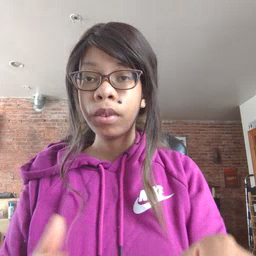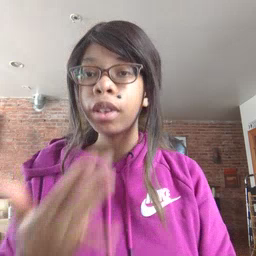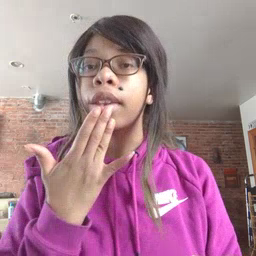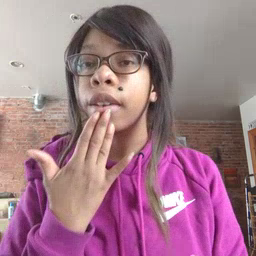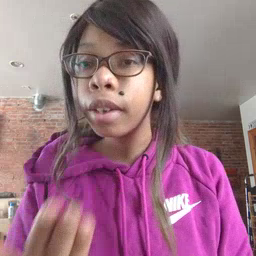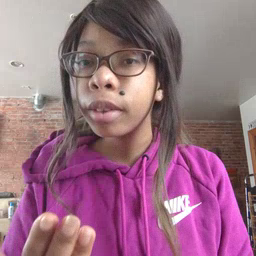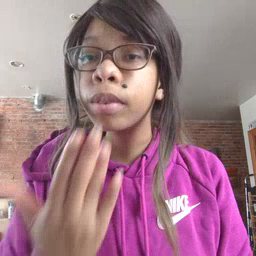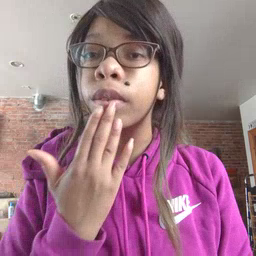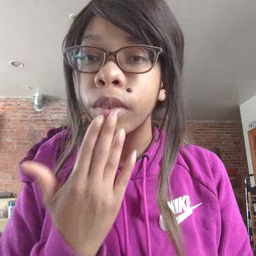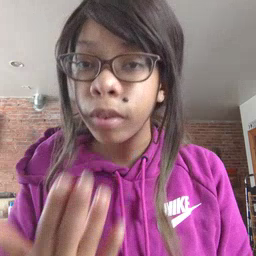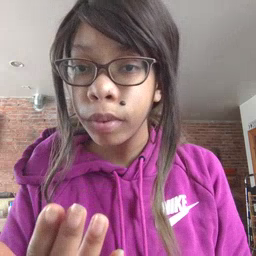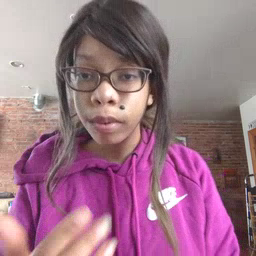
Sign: thankyou